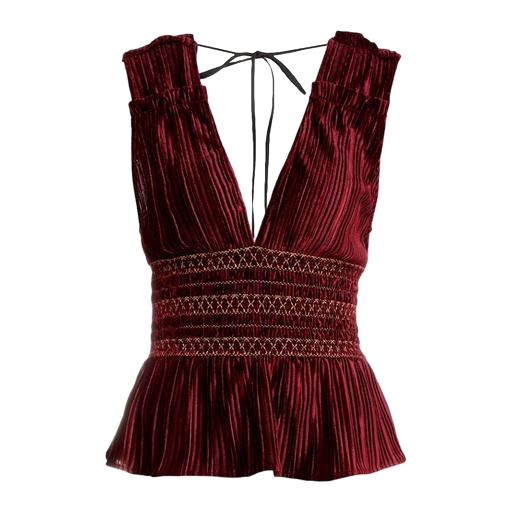
sleeveless plunge neck top, plunging neckline, pleated peplum, white background